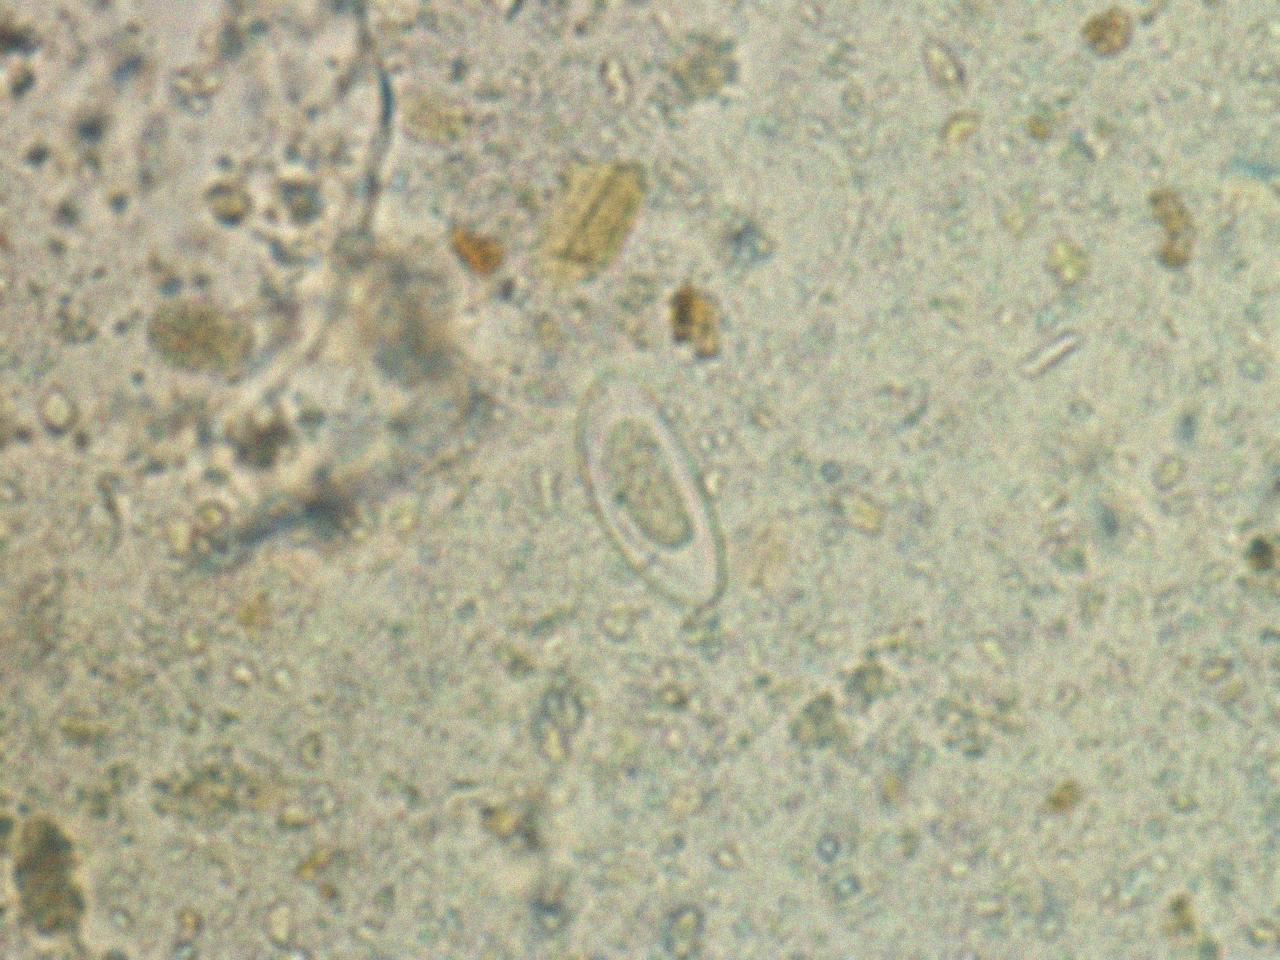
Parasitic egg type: Enterobius vermicularis